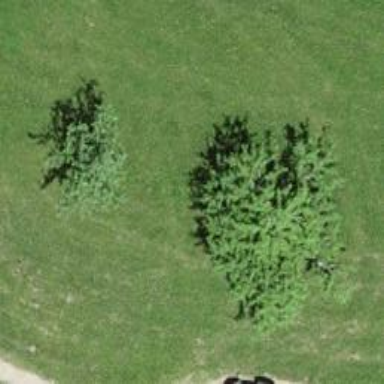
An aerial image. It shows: Single tag "natural: tree."